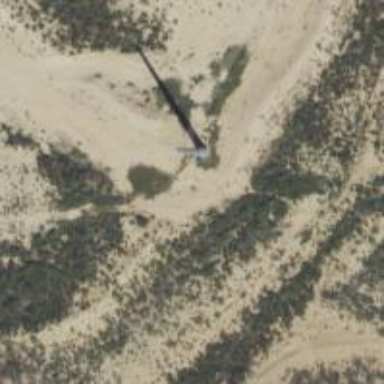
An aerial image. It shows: Power tower.